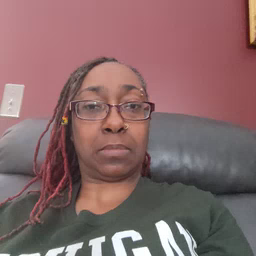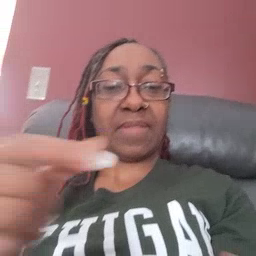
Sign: fast